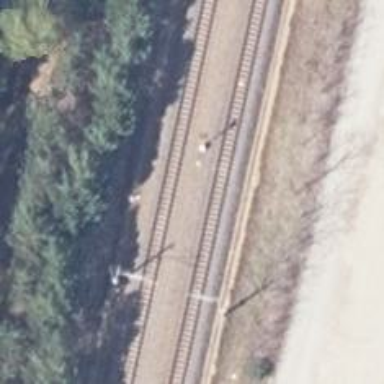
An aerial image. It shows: Railway signal.